Question: Comment on the downvoting: This question has erroneously been marked as duplicate. It is clear from the gemfile which I have attached that I am using a more recent version of bcrypt. This and other differences (I am using Ubuntu 12.04 whereas the other thread mentions Windows) makes the solution of that other thread inapplicable to my case. I am still having the issue and would welcome any advice.
=end of comment
I'm working through the famous Rails tutorial but got stuck at <URL> - I think I followed all instructions but instead of getting . The actual error stack is:
'''
app/models/user.rb:6:in '<class:User>'
app/models/user.rb:1:in '<top (required)>'
app/controllers/users_controller.rb:4:in 'show'
This error occurred while loading the following files:
bcrypt
Request
Parameters:
{"id"=>"1"}
'''
Here is my Gemfile:
'''
source 'https://rubygems.org'
ruby '2.1.1'
#ruby-gemset=railstutorial_rails_4_0
gem 'rails', '4.0.4'
gem 'bootstrap-sass', '2.3.2.0'
gem 'sprockets', '2.11.0'
gem 'bcrypt-ruby', '3.1.2'
group :development, :test do
gem 'sqlite3', '1.3.8'
gem 'rspec-rails', '2.13.1'
gem 'guard-rspec', '2.5.0'
gem 'spork-rails', '4.0.0'
gem 'guard-spork', '1.5.0'
gem 'childprocess', '0.3.6'
end
group :test do
gem 'selenium-webdriver', '2.35.1'
gem 'capybara', '2.1.0'
end
gem 'sass-rails', '4.0.1'
gem 'uglifier', '2.1.1'
gem 'coffee-rails', '4.0.1'
gem 'jquery-rails', '3.0.4'
gem 'turbolinks', '1.1.1'
gem 'jbuilder', '1.0.2'
group :doc do
gem 'sdoc', '0.3.20', require: false
end
'''
Here is the User.rb:
'''
class User < ActiveRecord::Base
before_save {self.email = email.downcase}
validates :name, presence: true, length: { maximum: 50 }
VALID_EMAIL_REGEX = /\A[\w+\-.]+@[a-z\d\-.]+\.[a-z]+\z/i
validates :email, presence: true, format: { with: VALID_EMAIL_REGEX }, uniqueness: { case_sensitive: false }
has_secure_password
validates :password, length: { minimum: 6 }
end
'''
Here is the routes.rb:
'''
SampleApp::Application.routes.draw do
resources :users # replaces: get "users/new"
root 'static_pages#home'
match '/signup', to: 'users#new', via: 'get'
match '/help', to: 'static_pages#help', via: 'get'
match '/about', to: 'static_pages#about', via: 'get'
match '/contact', to: 'static_pages#contact', via: 'get'
end
'''
And here is the user_controller.rb:
'''
class UsersController < ApplicationController
def show
@user = User.find(params[:id])
end
def new
end
end
'''
Can you tell where is the problem?
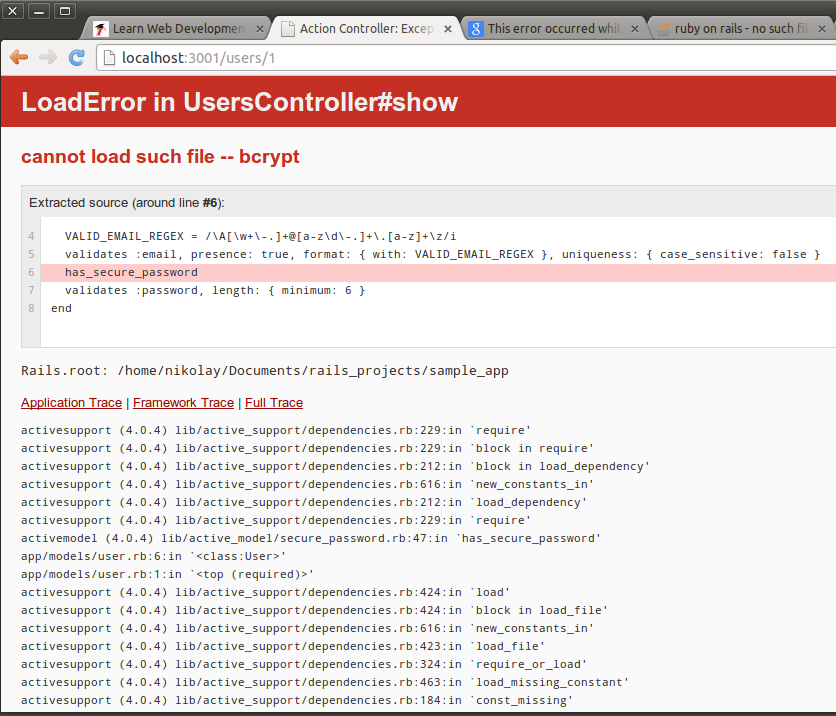
Answer: Curiuosly, restarting the WEBrick server eliminated the problem. This was done after a system re-boot preceded by a partial upgrade of the system (Ubuntu 12.04) as response to an unrelated issue (<URL> so I don't really know whether it was just the WEBrick restart which eliminated the problem.